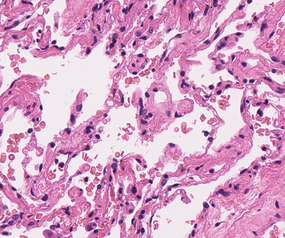
Tumor epithelial tissue: no
Tumor-associated stroma tissue: no
Normal tissue: yes